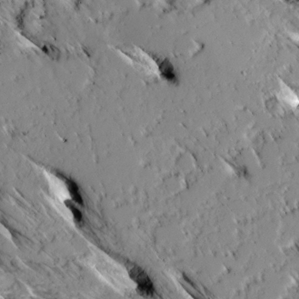
Label: non_frost